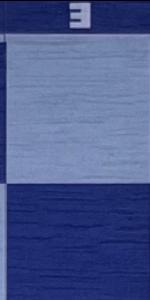
Label: Empty